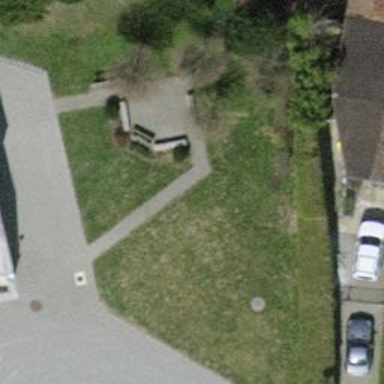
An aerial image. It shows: Bench for seating.